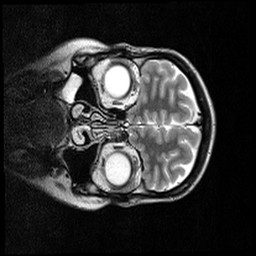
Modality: T2w
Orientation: coronal
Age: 42
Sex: female
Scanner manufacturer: siemens
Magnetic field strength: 3 T
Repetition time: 7 s
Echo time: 0.085 s